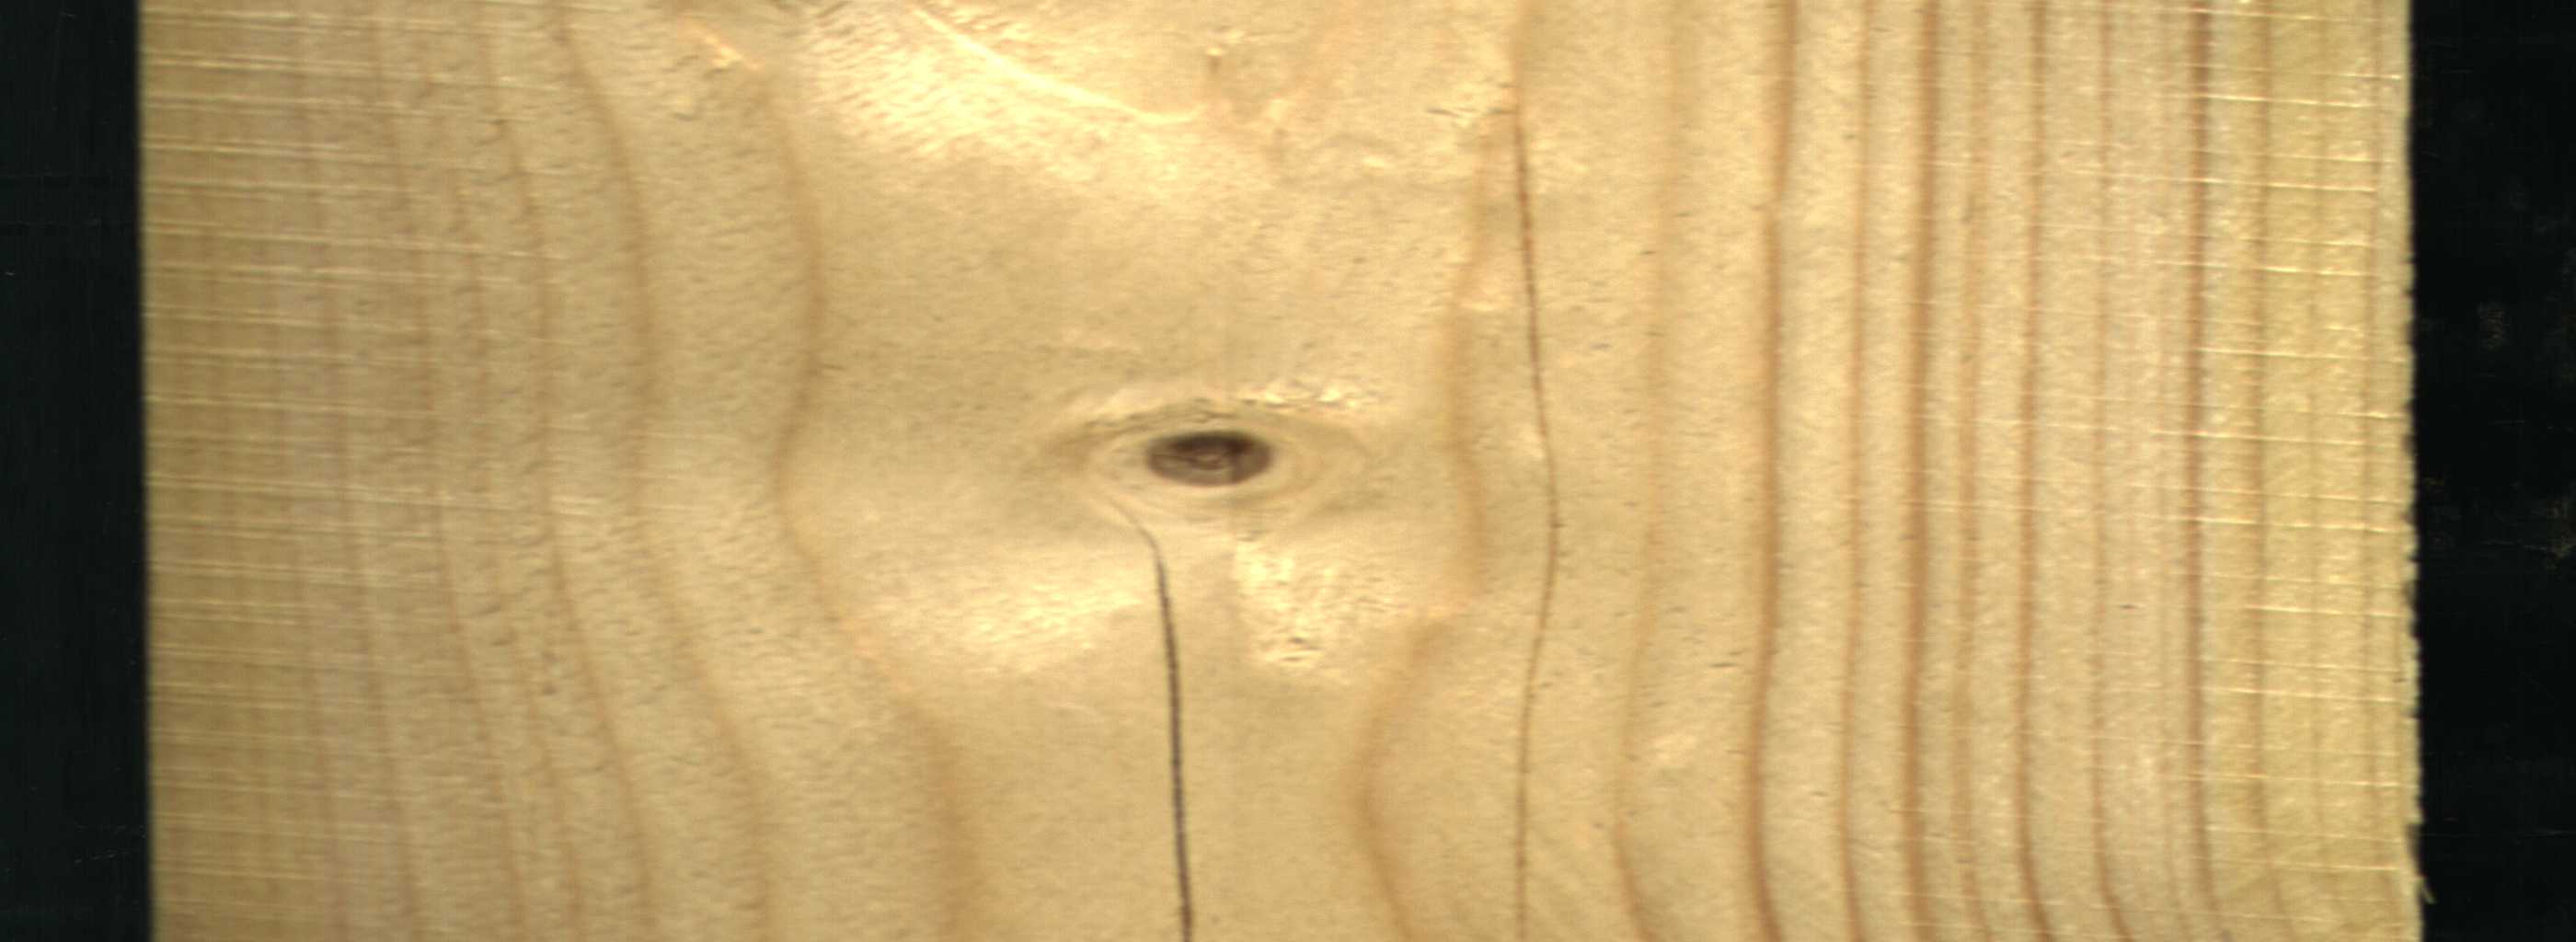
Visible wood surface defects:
Crack
Live_Knot